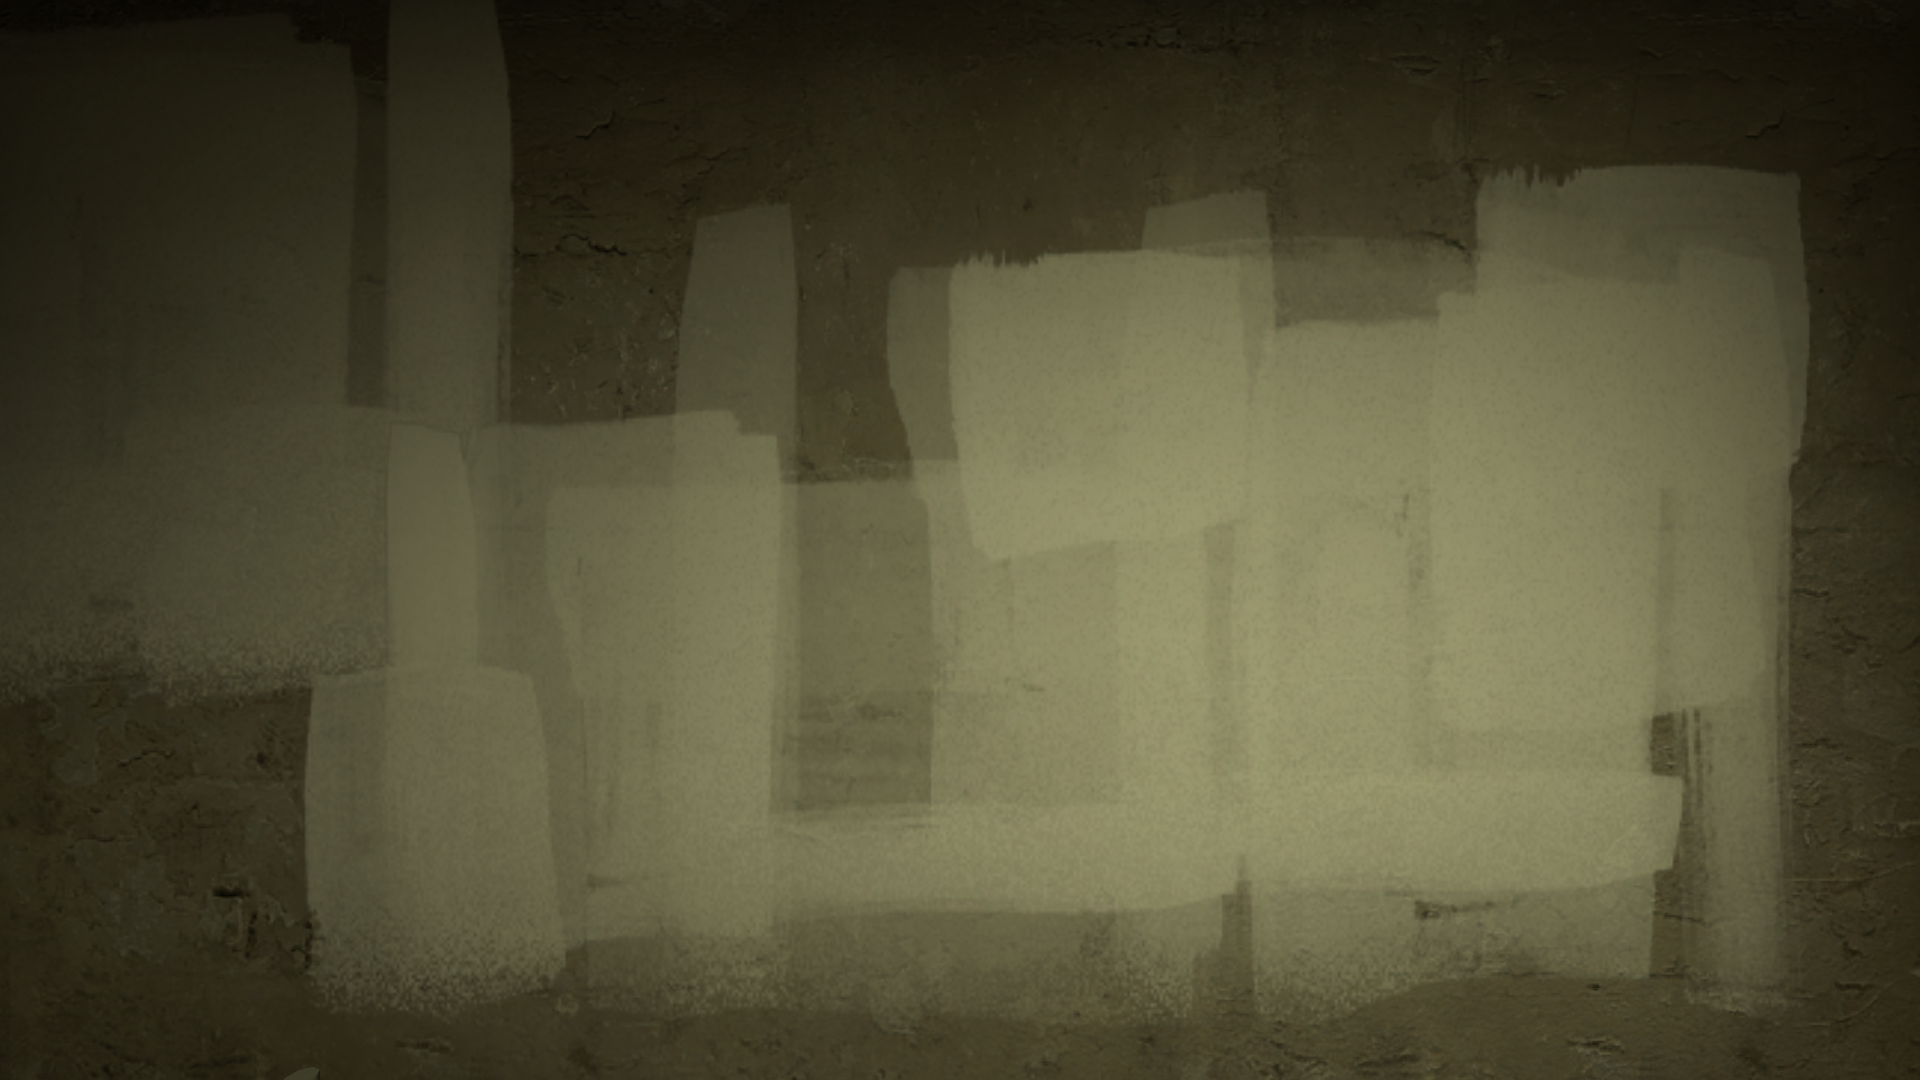
Map: de_mirage